Chest X-ray. View position: PA
Patient age: 73
Patient sex: F
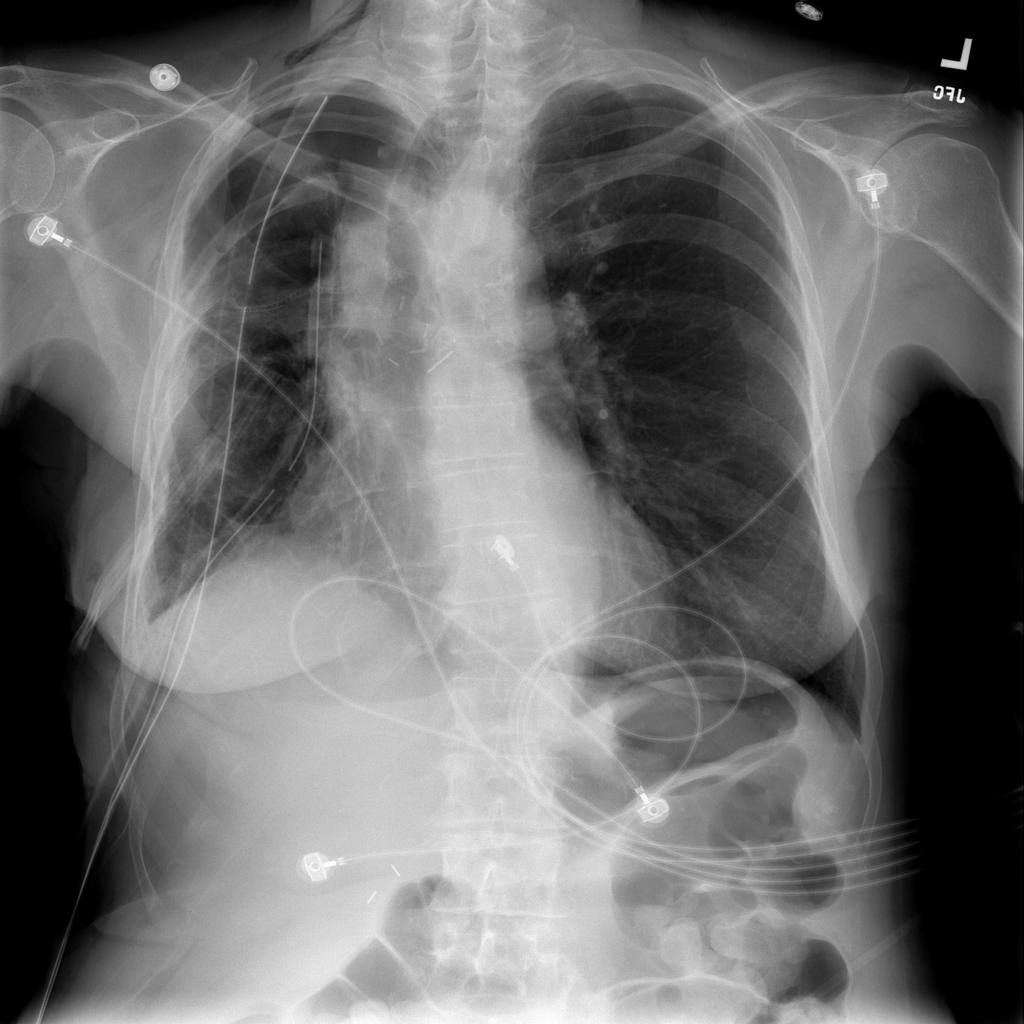
Finding: Pneumothorax